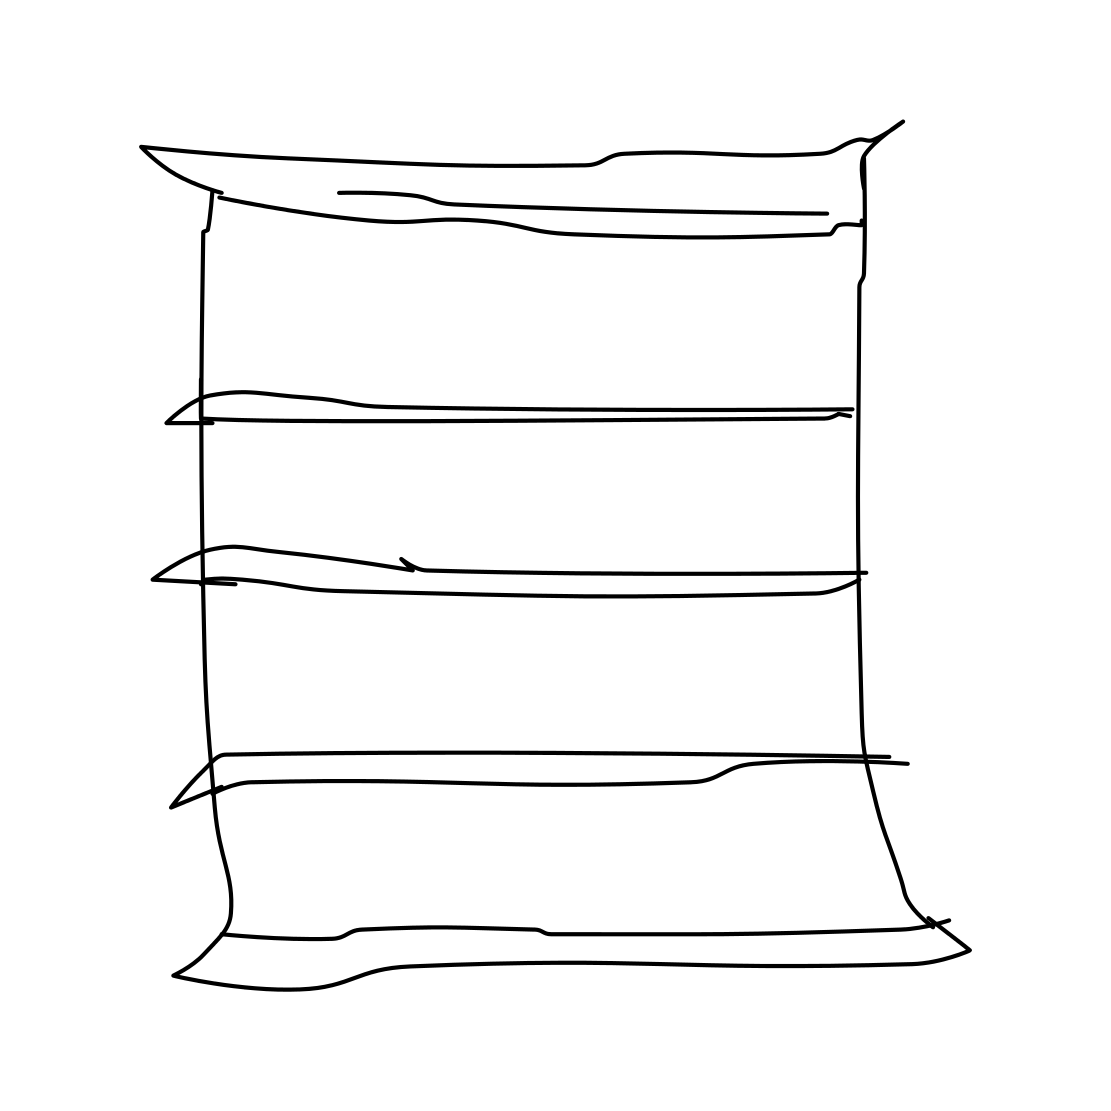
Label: bookshelf